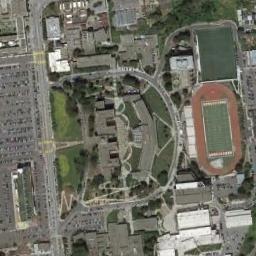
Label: ground_track_field